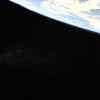
Label: space